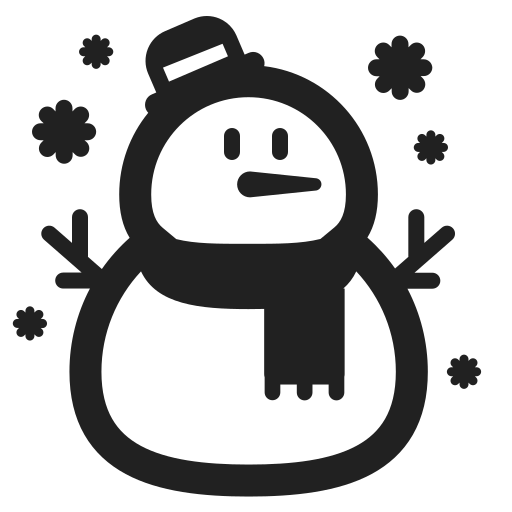
snowman high contrast